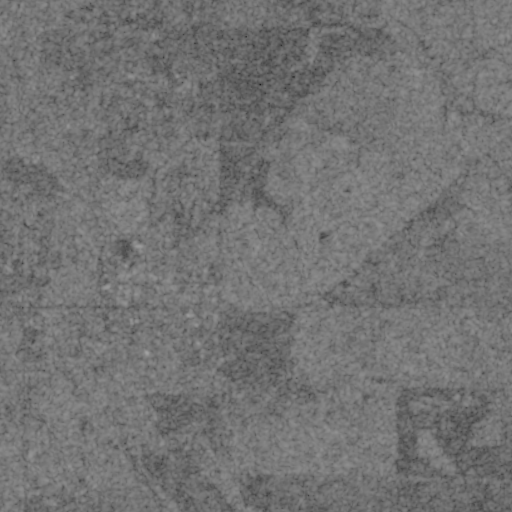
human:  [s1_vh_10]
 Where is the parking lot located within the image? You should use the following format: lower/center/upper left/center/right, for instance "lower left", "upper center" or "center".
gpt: The parking lot is located in the center left of the image.
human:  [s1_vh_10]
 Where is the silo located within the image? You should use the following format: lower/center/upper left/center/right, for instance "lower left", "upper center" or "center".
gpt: The silo is located in the center left of the image.
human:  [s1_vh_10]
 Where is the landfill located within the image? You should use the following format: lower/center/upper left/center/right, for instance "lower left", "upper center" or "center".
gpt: There is no landfill in the image.

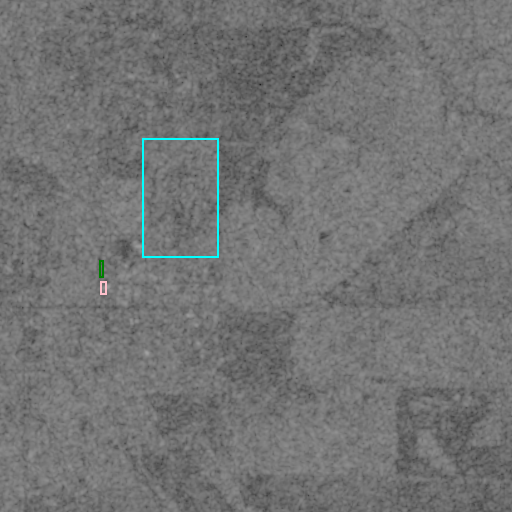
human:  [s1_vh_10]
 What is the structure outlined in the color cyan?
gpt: The structure outlined in cyan is a park.
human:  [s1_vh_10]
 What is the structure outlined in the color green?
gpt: The structure outlined in green is a silo.
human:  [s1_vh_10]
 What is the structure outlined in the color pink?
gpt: The structure outlined in pink is a building.
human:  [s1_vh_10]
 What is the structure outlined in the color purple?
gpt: There is no purple outline.